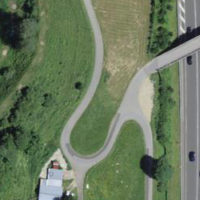
EUNIS habitat code: 45
Species observed at this site:
Adelphocoris lineolatus